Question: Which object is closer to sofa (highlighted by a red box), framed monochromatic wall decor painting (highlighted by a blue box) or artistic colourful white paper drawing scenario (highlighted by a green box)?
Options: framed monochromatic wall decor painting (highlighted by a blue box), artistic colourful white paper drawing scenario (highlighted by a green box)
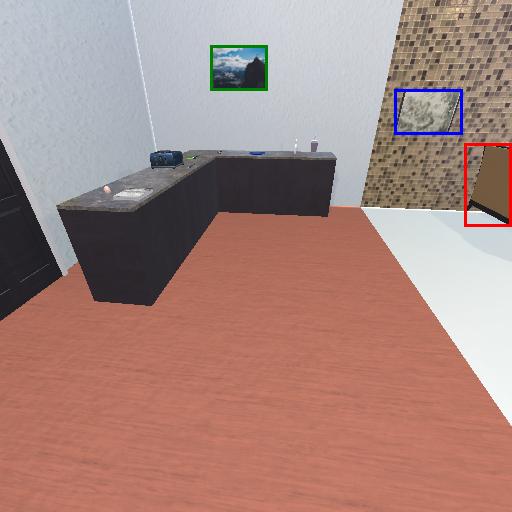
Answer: framed monochromatic wall decor painting (highlighted by a blue box)